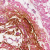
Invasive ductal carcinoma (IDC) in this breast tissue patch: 0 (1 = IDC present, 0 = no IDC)